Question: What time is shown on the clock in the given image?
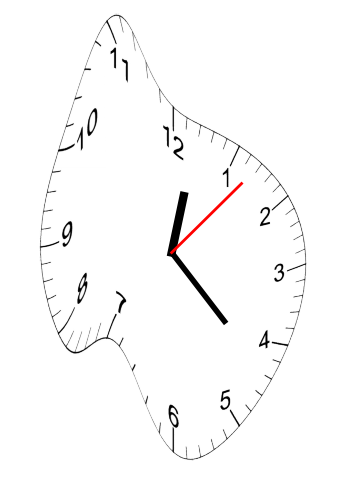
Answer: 12:22:07